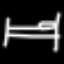
Label: bed